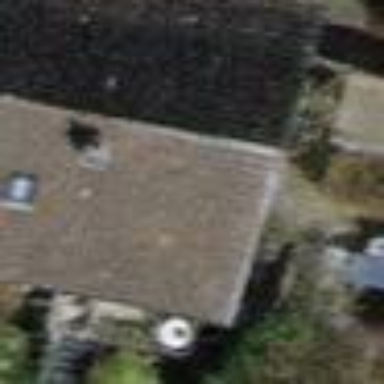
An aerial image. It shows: Terrace building.